Question: I'm trying to excute a command via a Perl script using telnet, it seem that the script below is able to log in successfully, but can't execute the command. I coudn't find the right regular expression that will wait the prompt '>' before executing the command.
Here is an image of the result when login normaly via telnet:

'''
#!/usr/bin/perl
use strict;
use warnings;
use Net::Telnet;
my $remote_host = 'myrouter';
my $telnet = new Net::Telnet (Timeout=>10 ,Input_log => "received_data.txt" );
$telnet->open($remote_host);
$telnet->waitfor('/ADSL2PlusRouter login:/i');
$telnet->print('mylogin');
$telnet->waitfor('/Password:/i');
$telnet->print('my_password');
$telnet->waitfor('/-*>/');
$telnet->cmd("adsl show");
$telnet->print('exit');
'''
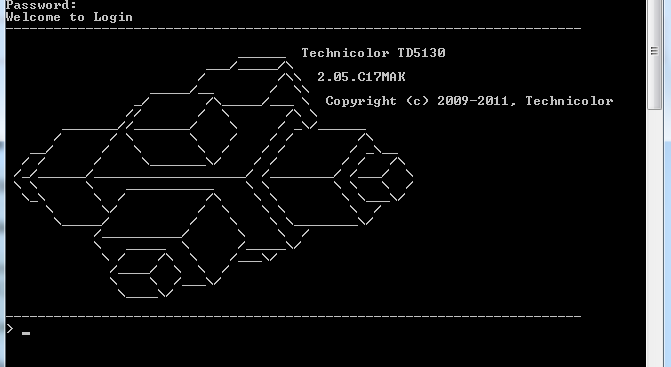
Answer: You need to take into account that there is probably a line break character. I'm not sure how the string that Net::Telnet matches the pattern against looks like exactly, but it's probably enough to add some whitespace into the pattern.
'''
$telnet->waitfor('/-\s*>/');
'''
This way you will have the last dash of the picture's end line, then maybe some whitespace, which would be a '
', followed by the '>'.
Also check out <URL>.
---
: Going further into the <URL>.
> This method sets the pattern used to find a prompt in the input stream. It must be a string representing a valid perl pattern match operator. The methods login() and cmd() try to read until matching the prompt. They will fail with a time-out error if the pattern you've chosen doesn't match what the remote side sends.
So I think you don't need to use 'waitfor' but instead use 'prompt'.
'''
$telnet->print('my_password');
$telnet->prompt('/^> /');
$telnet->cmd("adsl show");
'''
Because the router doesn't have any information in its prompt, just setting it to 'beginning of string, '>' and a space should work.